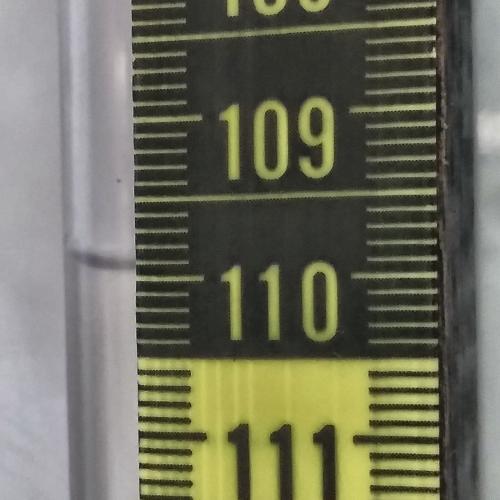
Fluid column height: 109.9 cm